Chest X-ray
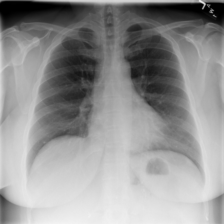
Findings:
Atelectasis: negative
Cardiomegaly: negative
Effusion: negative
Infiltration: negative
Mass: negative
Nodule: negative
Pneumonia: negative
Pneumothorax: negative
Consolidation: negative
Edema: negative
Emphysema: negative
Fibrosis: negative
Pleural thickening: negative
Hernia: negative